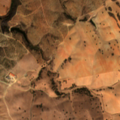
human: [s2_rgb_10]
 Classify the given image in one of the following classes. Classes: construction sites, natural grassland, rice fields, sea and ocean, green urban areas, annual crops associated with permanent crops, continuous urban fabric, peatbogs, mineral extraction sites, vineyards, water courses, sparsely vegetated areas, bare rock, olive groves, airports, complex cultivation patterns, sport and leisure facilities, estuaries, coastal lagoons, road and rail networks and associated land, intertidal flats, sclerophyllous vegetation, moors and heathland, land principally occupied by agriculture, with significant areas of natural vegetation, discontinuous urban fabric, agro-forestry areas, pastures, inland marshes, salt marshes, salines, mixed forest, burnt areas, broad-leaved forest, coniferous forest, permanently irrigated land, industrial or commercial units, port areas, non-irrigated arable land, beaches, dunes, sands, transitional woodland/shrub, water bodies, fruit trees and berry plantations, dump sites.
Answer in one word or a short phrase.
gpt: non-irrigated arable land, land principally occupied by agriculture, with significant areas of natural vegetation, transitional woodland/shrub